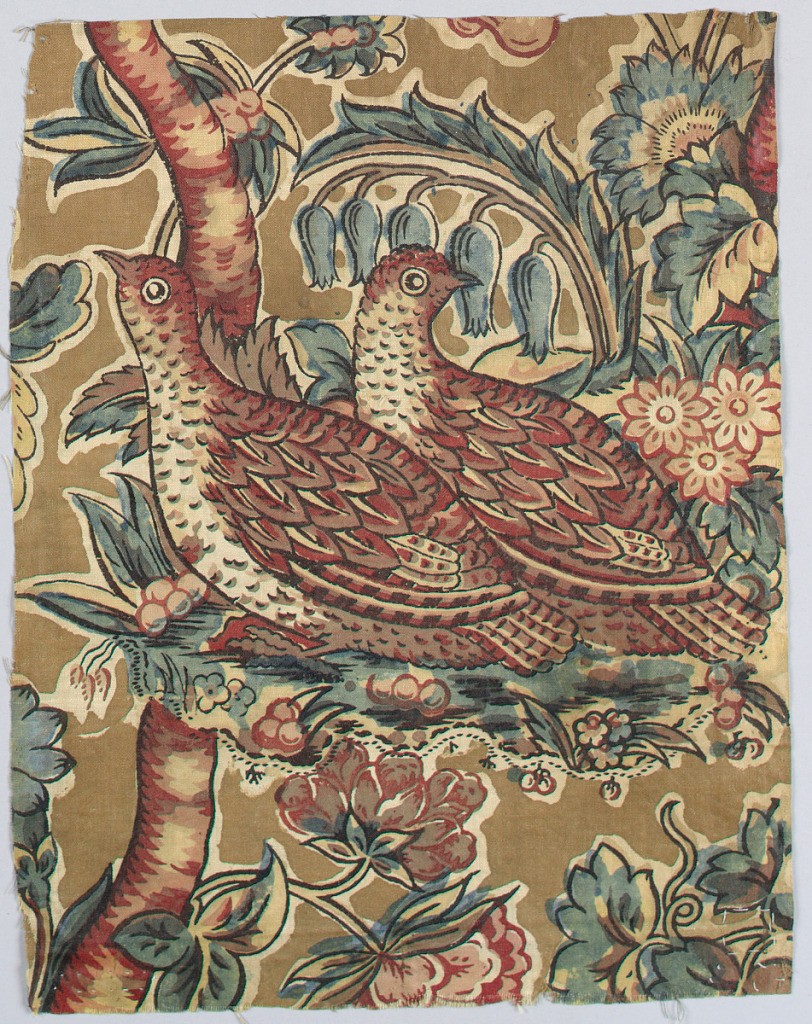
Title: Textile
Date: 1825–50
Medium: cotton Technique: block printed on plain weave
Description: Fragment showing two birds amidst flowers, leaves, and tree branches. Colors are brown, pink, and black with blue and yellow making green.